Question: I am using SLComposeViewController to share on twitter, whenever I share the same message twice in succession twitter shows me a error dialog stating that, the message is duplicate , see image below

Their is no way to handle this message, I am not understanding when this message comes up, Now if I click OK, shown on the alertView it calls
'''
- (void)applicationDidBecomeActive:(UIApplication *)application
{
}
'''
But my main problem is , I am providing a password facility for user, and I have written the code to show password View in this function.So generally, the above function is called only when the user opens the app once again. But in this case as this function is called , my app is showing password View.
So how to handle this situation
Regards
Ranjit.
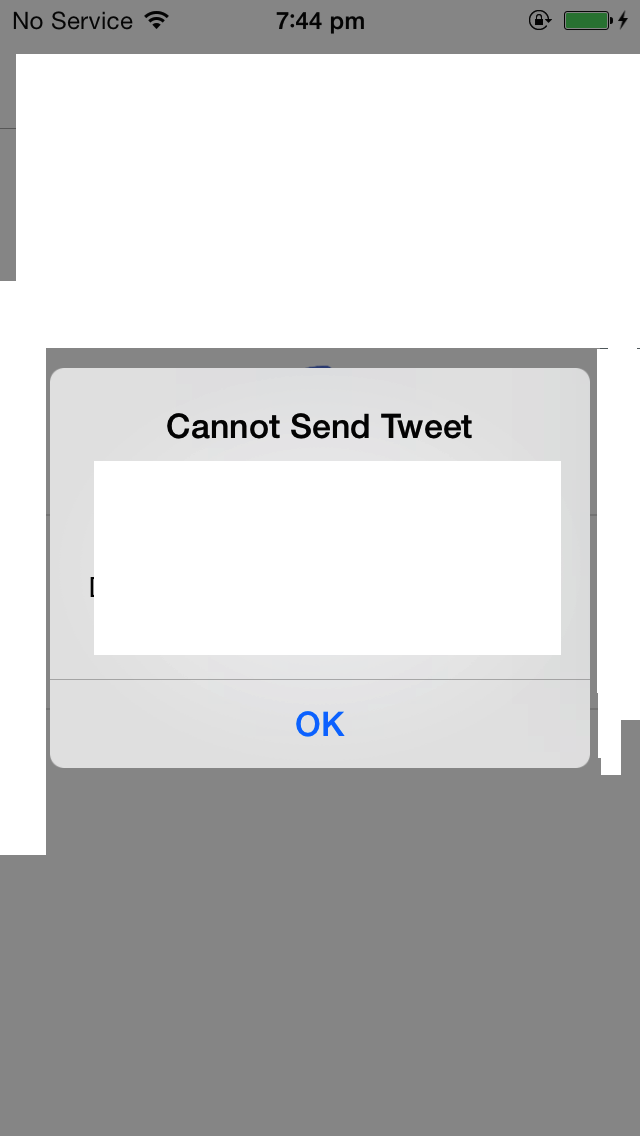
Answer: The error message is an integral part of the SLComposeViewController and as far as I remember you can't control this.
The display of the error message and the associate process of sending the tweet is putting your app into a background state.
What would happen if you stored the tweet string when submitted, and then on each submission checked to see if the current tweet isEqualToString of the old tweet ? You could then abort the process if the tweets matched.
Another approach would be to save a BOOL to user defaults when the user starts the tweet process. When the app resumes and the delegate is called, read back in this saved BOOL. If the user was in the process of tweeting then don't show your password boxes.